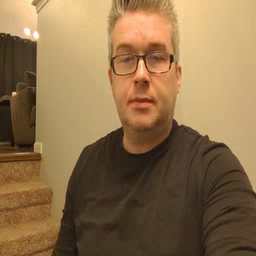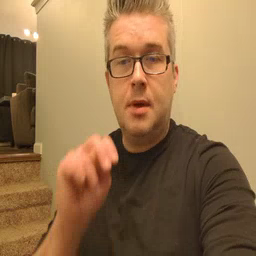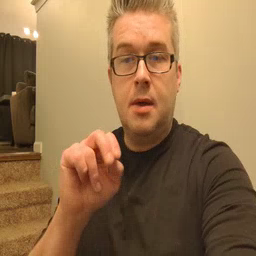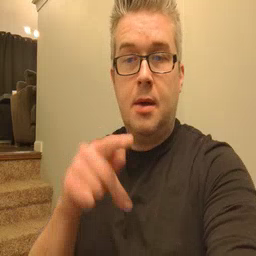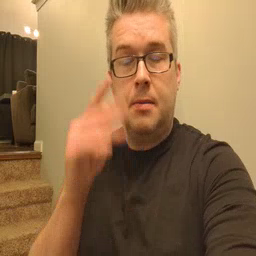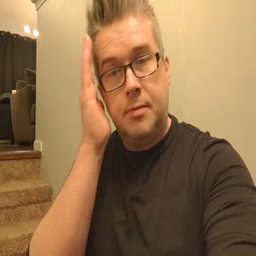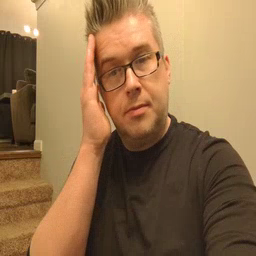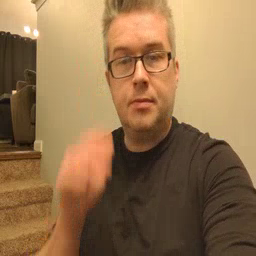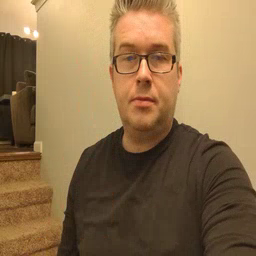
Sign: nap